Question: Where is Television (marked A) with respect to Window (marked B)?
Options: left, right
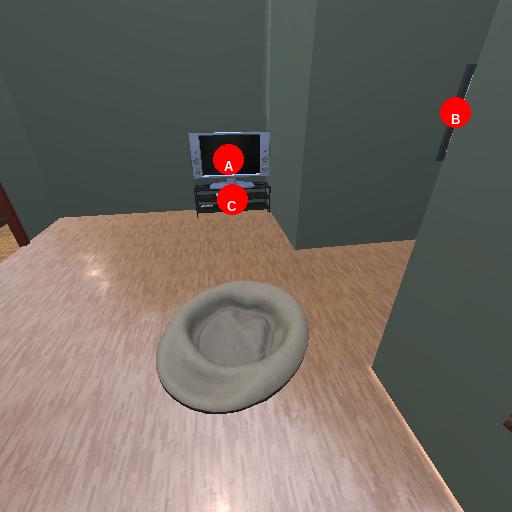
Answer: left